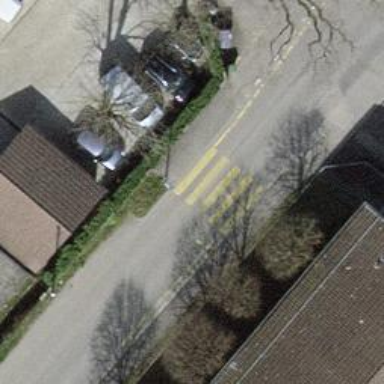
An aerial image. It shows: Marked crossing with zebra stripes on the road.